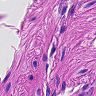
Metastatic tissue present: no